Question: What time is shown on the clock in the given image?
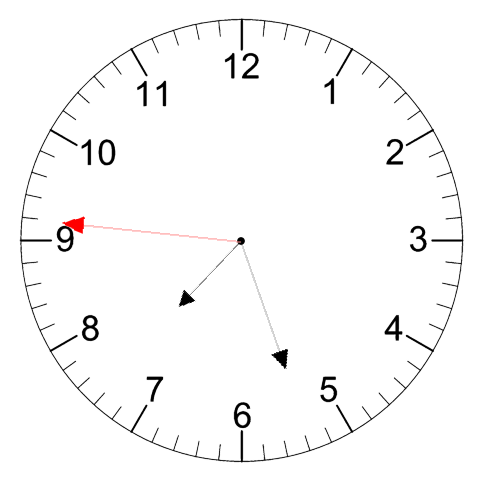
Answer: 07:26:46